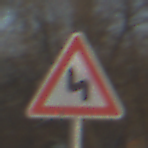
Verkehrszeichen: DoppelkurveZunaechstLinks
Umgebung: Outdoor, Suburban
Tageszeit: MorningAfternoon
Wetter: PartlyCloudy
Licht: Natural
Jahreszeit: NotSpecified
Kontrast: HighContrast